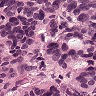
Metastatic tissue present: yes